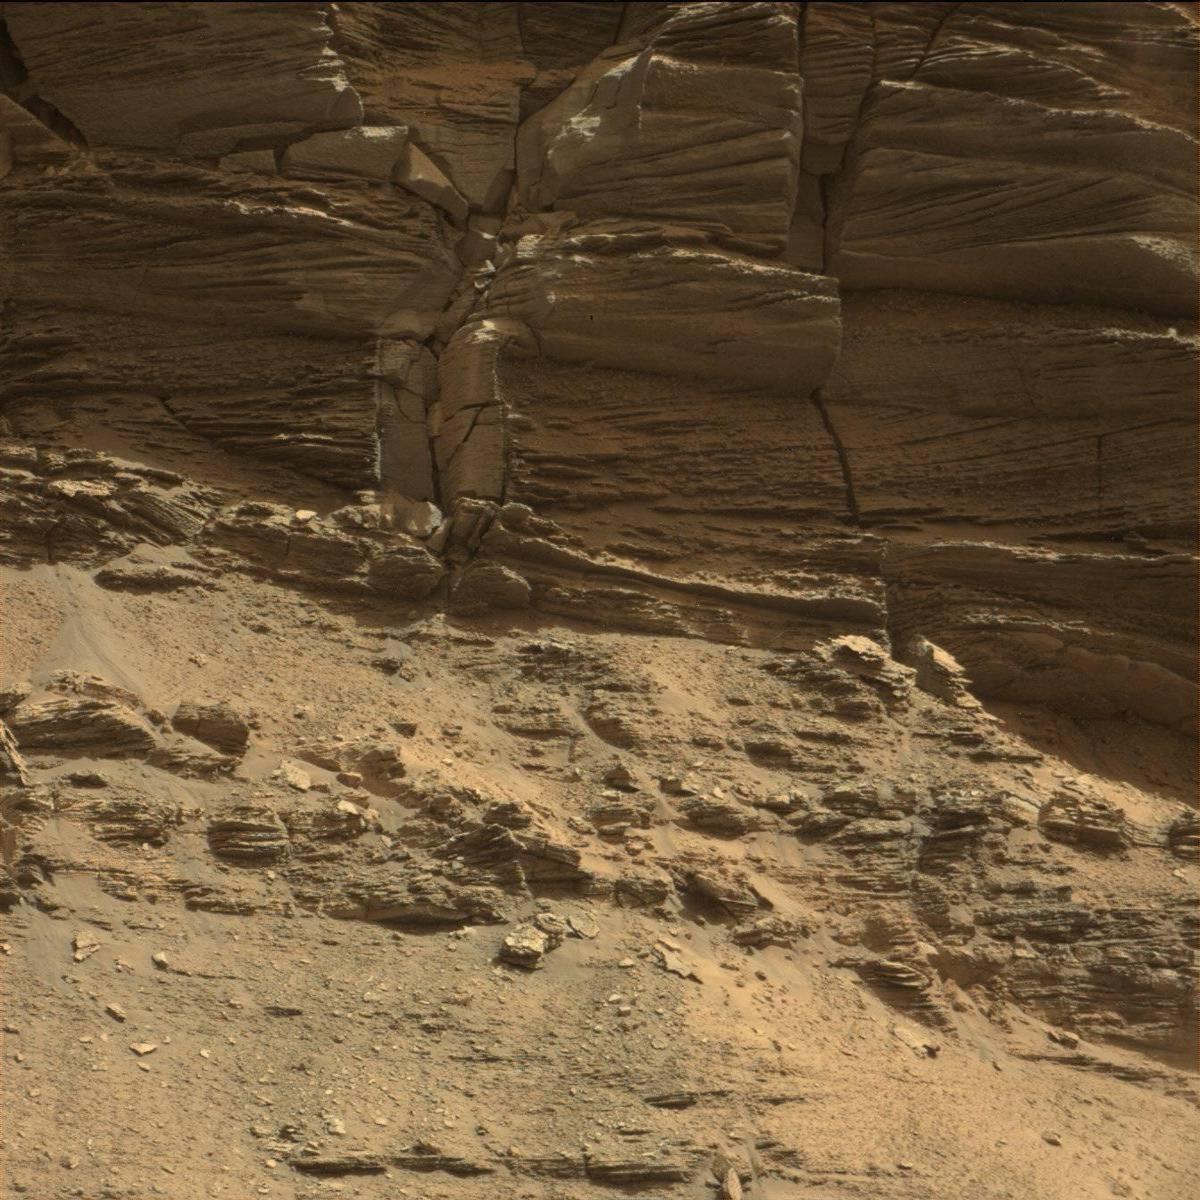
Terrain classes present: Bedrock, Sand / Soil